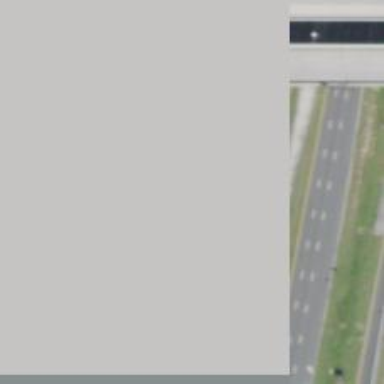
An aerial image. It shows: Motorway junction.